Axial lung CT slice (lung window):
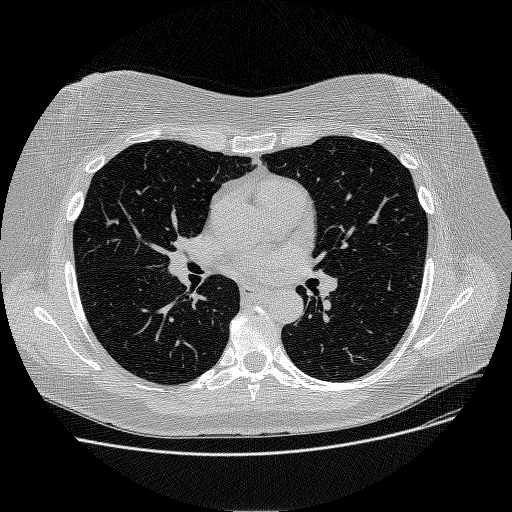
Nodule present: no